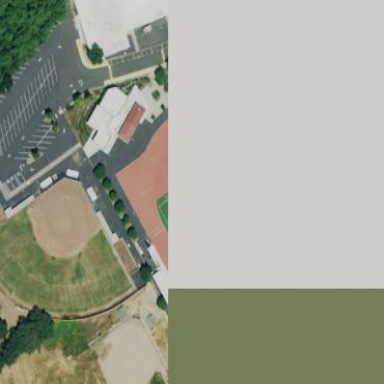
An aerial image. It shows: American football pitch with artificial turf surface for leisure land.